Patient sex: F
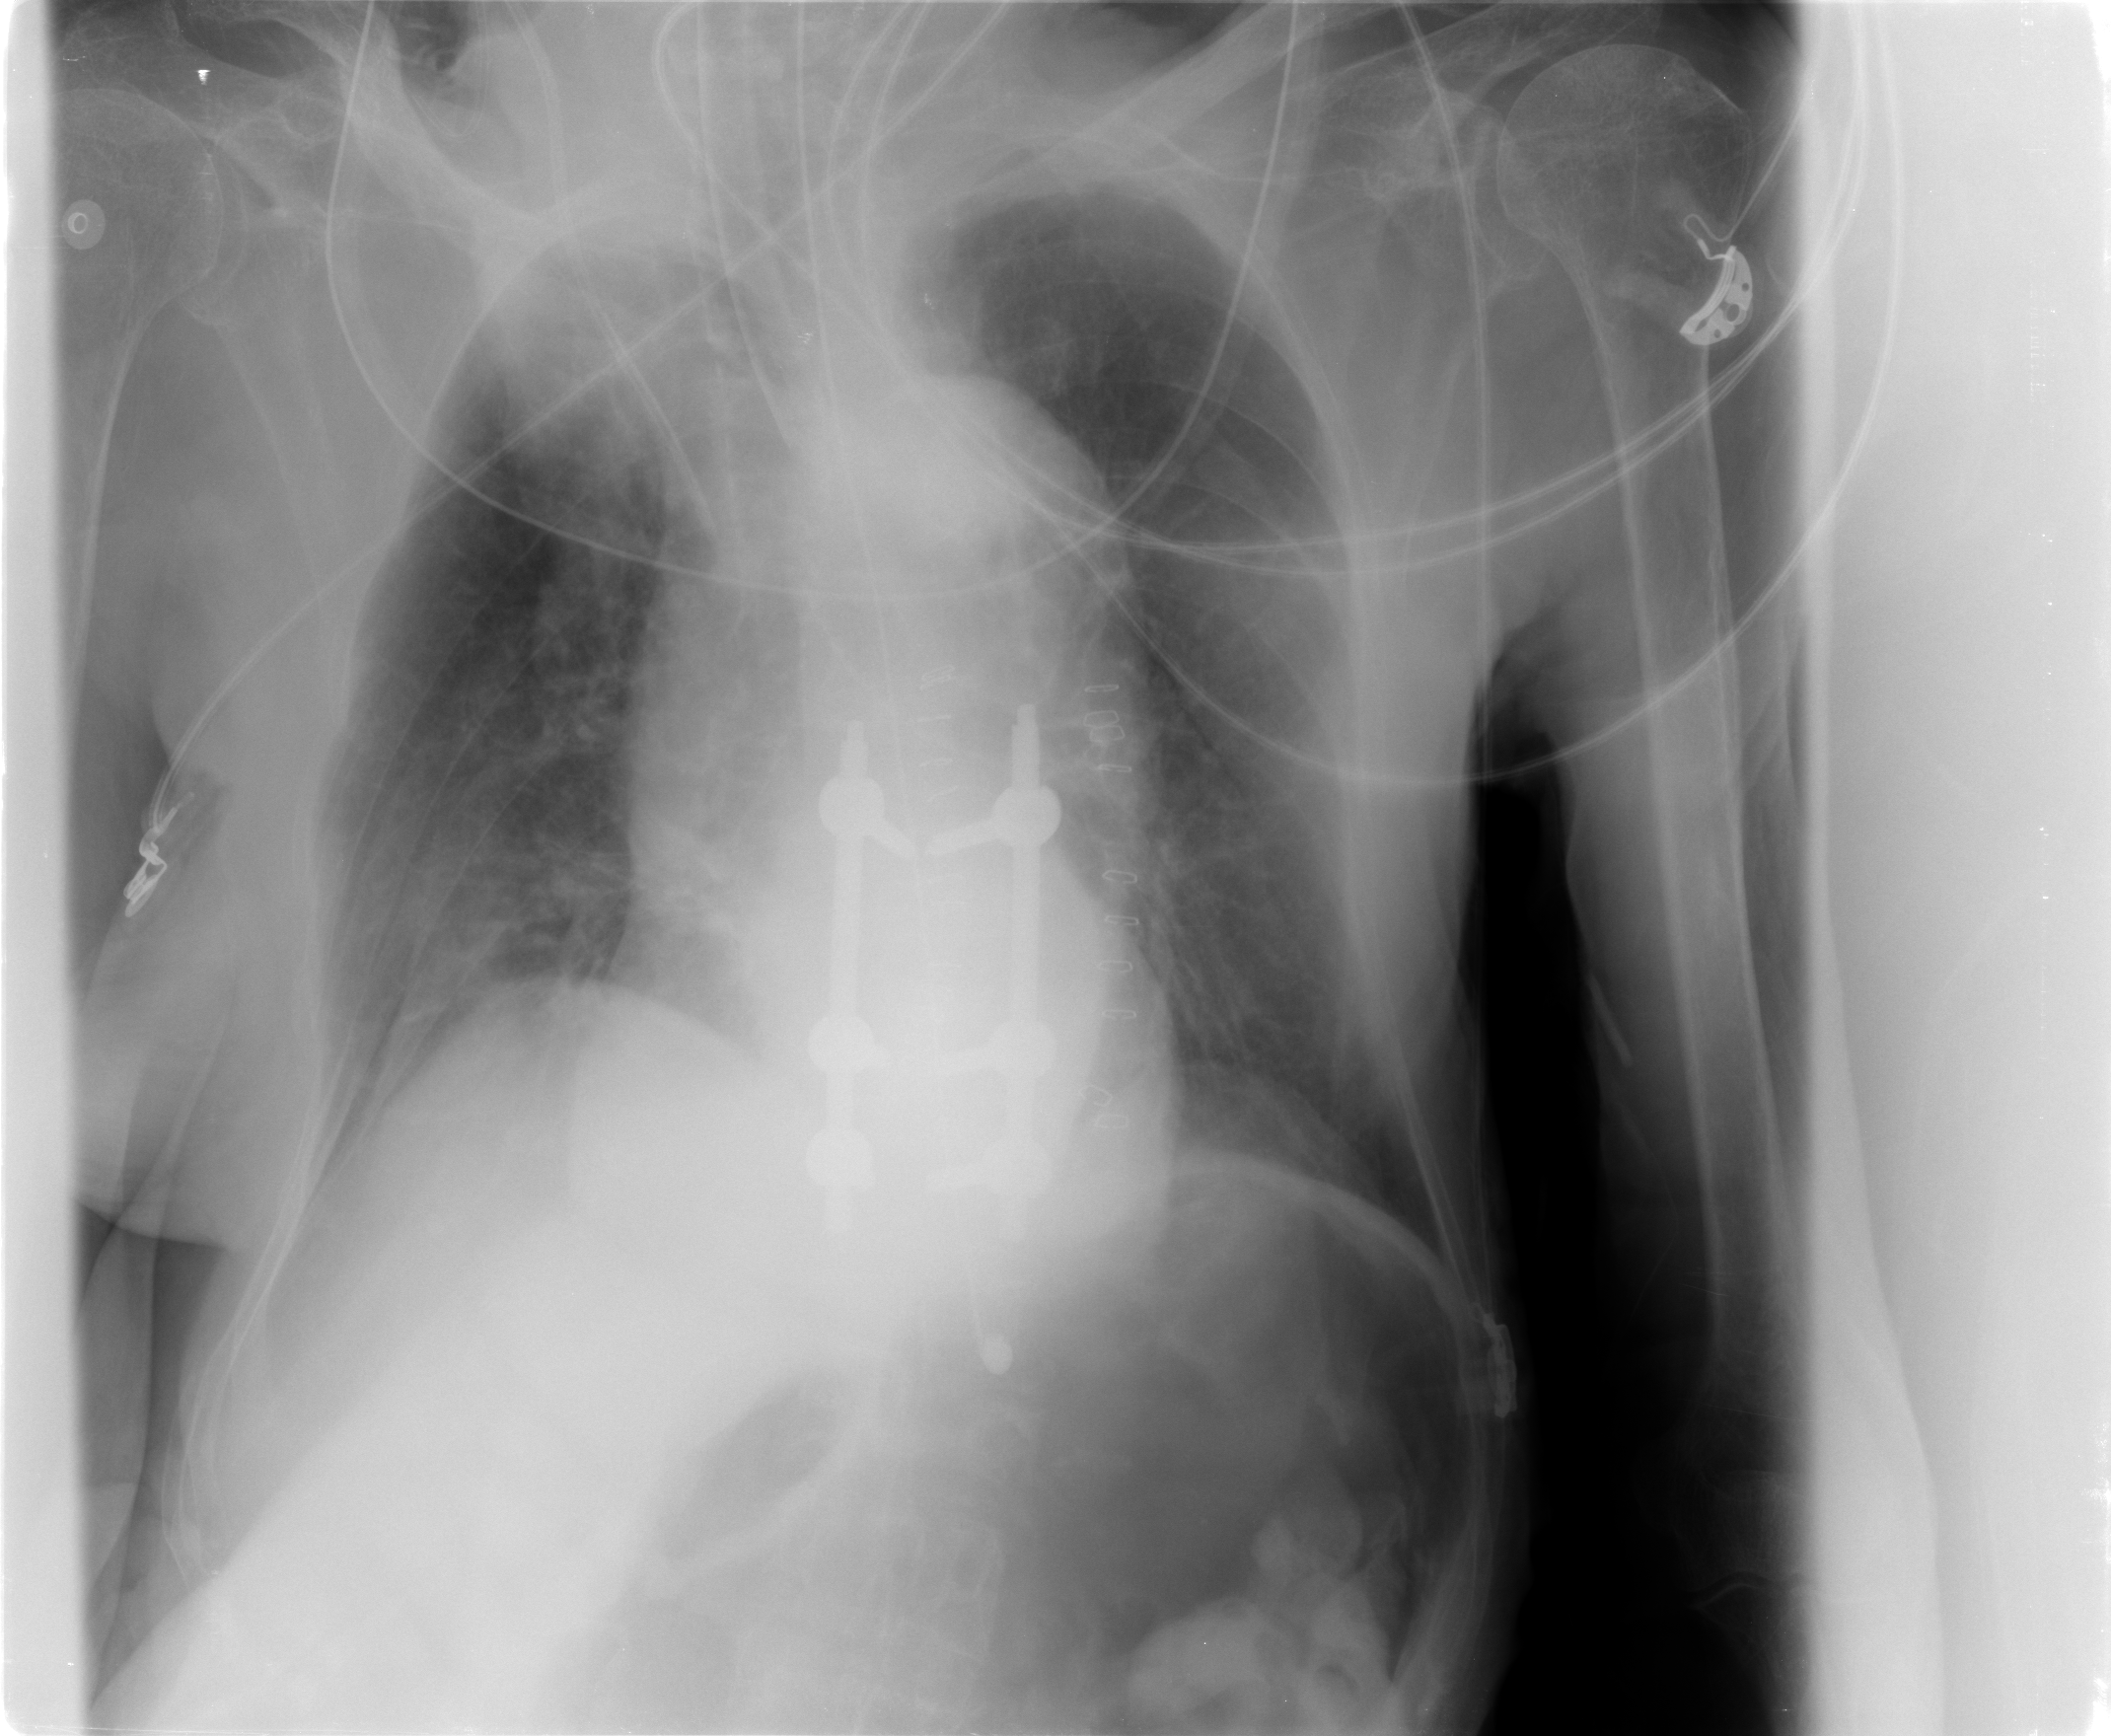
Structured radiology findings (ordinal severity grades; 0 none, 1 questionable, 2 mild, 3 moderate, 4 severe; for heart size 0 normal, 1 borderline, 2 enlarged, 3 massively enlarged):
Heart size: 0
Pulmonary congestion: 1
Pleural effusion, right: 0
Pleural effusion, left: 0
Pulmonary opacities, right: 1
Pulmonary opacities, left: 0
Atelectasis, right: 2
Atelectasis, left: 2